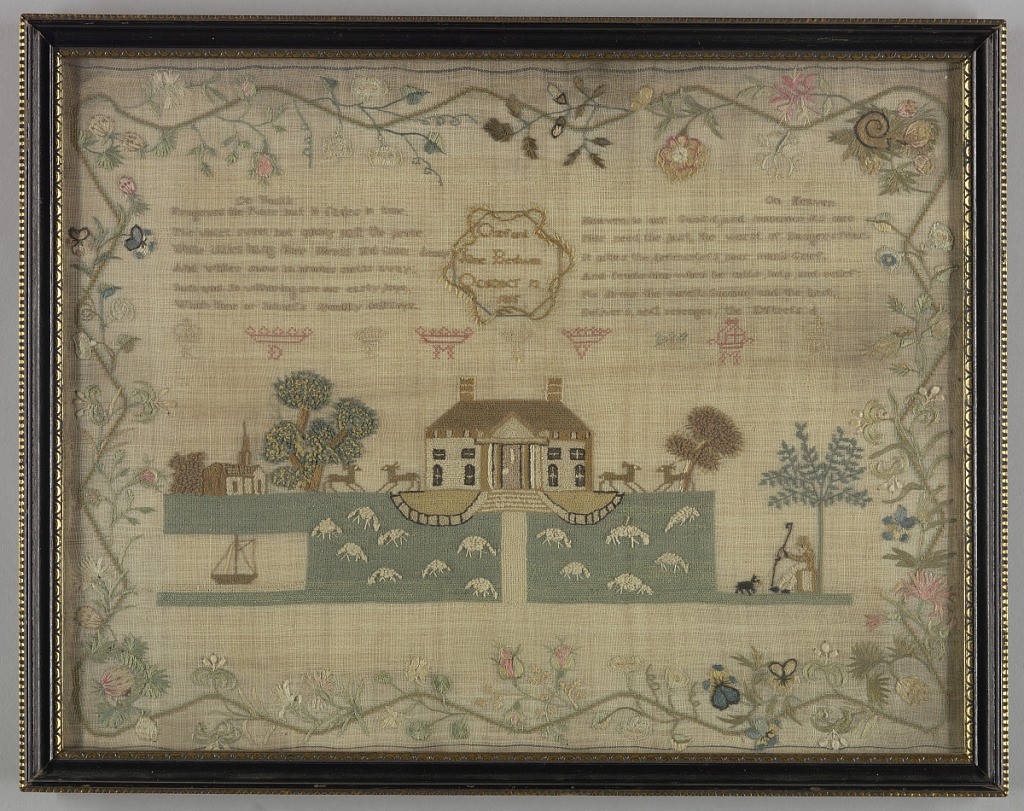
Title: Sampler
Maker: Jane Bedwin
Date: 1815
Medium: silk, linen Technique: embroidery on plain weave
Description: Large house with a field of sheep in front.  A church with steeple, a sailboat, a shepherd with his dog.  Floral border.